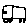
Label: car